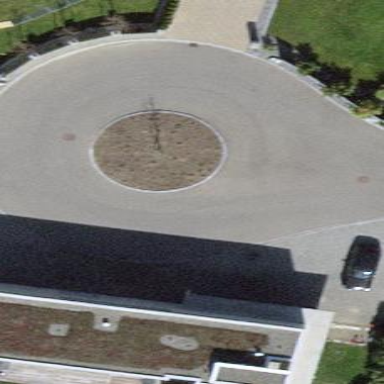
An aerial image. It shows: Roundabout on residential road.